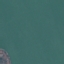
Land use / land cover class: SeaLake